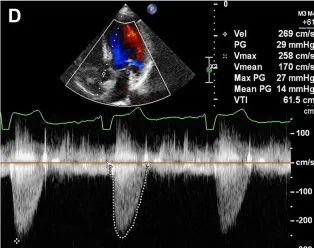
(D) Color Doppler ultrasound showed accelerated blood flow through the aortic valve during systole.
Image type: radiology (ultrasound)